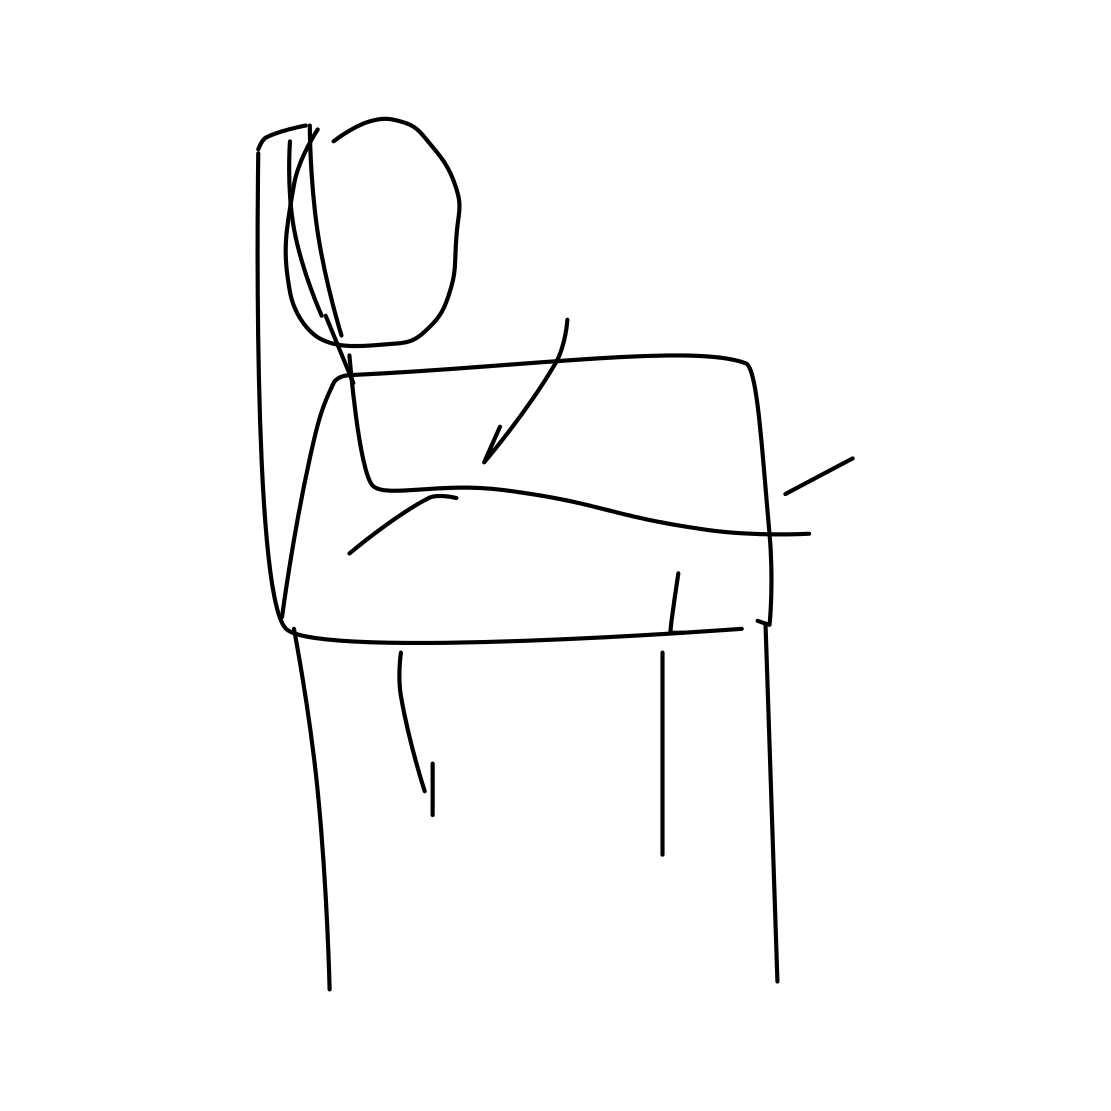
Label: person sitting